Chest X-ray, AP view. Patient: 64 years old, sex M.
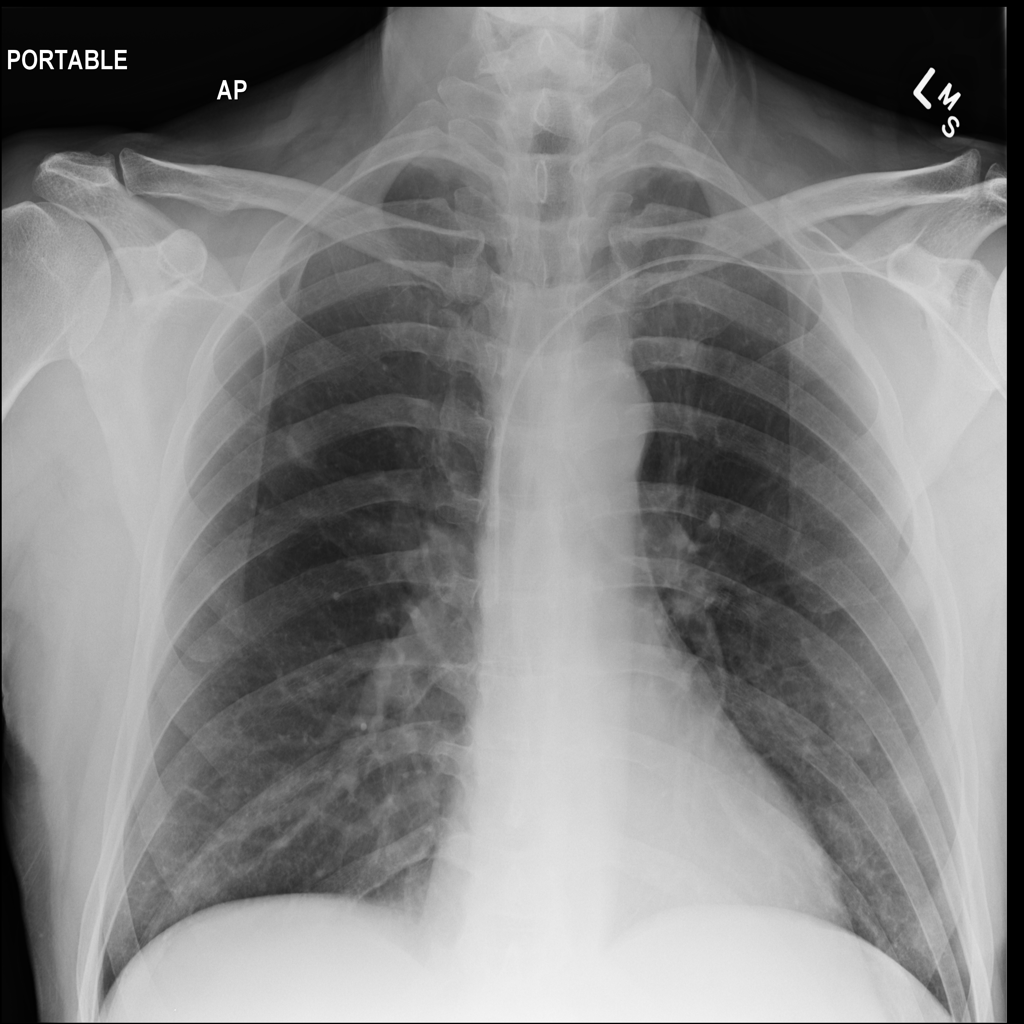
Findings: No Finding